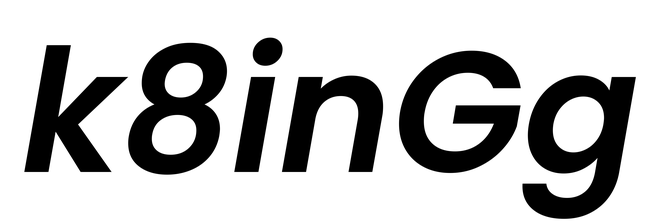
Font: Poppins-SemiBoldItalic